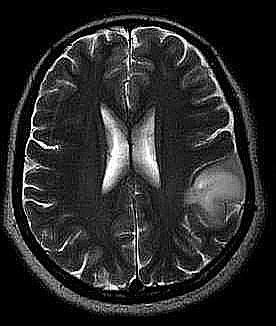
Label: notumor